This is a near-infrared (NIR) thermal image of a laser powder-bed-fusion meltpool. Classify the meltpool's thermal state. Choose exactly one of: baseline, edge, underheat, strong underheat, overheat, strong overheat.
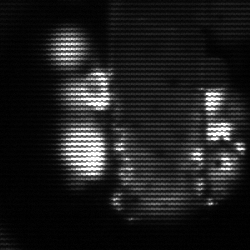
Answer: strong underheat